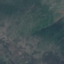
Label: HerbaceousVegetation